Question: I have packed my python application using the cx_freeze tool, this is my setup.py script:
'''
import sys, os,imp
from cx_Freeze import setup, Executable
build_exe_options = {"packages": ["os"], "excludes": ["tkinter"],"include_files":["ui\images","imageformats","qt.conf","icon.ico"] }
base = None
if sys.platform == "win32":
base = "Win32GUI"
setup( name = "MonPy-Qt",
version = "1.5",
description = "Conversor de Divisas",
options = {"build_exe": build_exe_options},
executables = [Executable("main.py", base=base,icon="icon.ico")],
icon="icon.ico")
'''
But when I try to run the generated .exe, avast detects as possible virus:

Someone have any idea to avoid this? thanks :)
Translated message:
> You are opening an application that may be potentially insecure. We
recomend open this application on the virtual environment Sandbox in
order to avoid any risk to the computer.
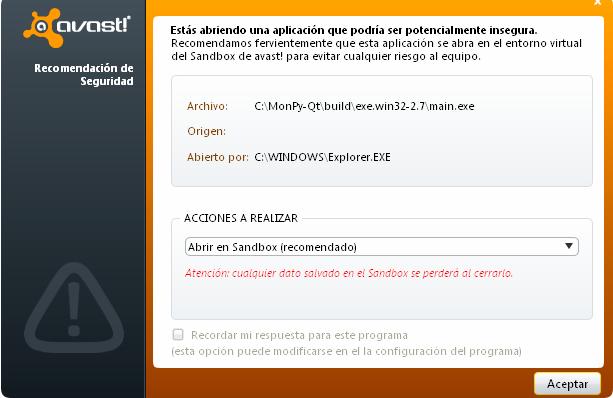
Answer: A recent update on Avast Antivirus specifies the reason to alert saying "Reputation: low".
Thanks to all :)